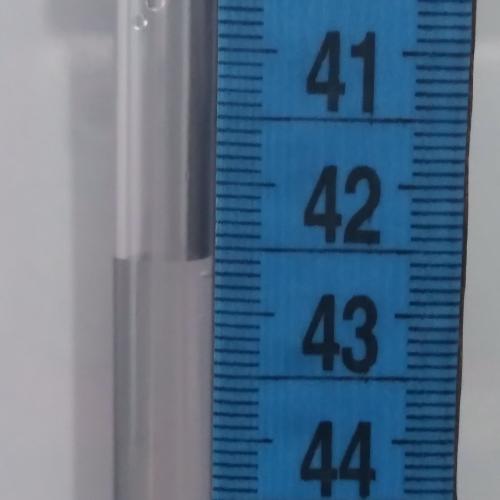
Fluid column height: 42.6 cm